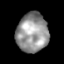
Tissue: skin
Cell type: Epithelial cells
Senescence score: 0.2372
Nuclear area (px): 1208
Mean DAPI intensity: 149.044